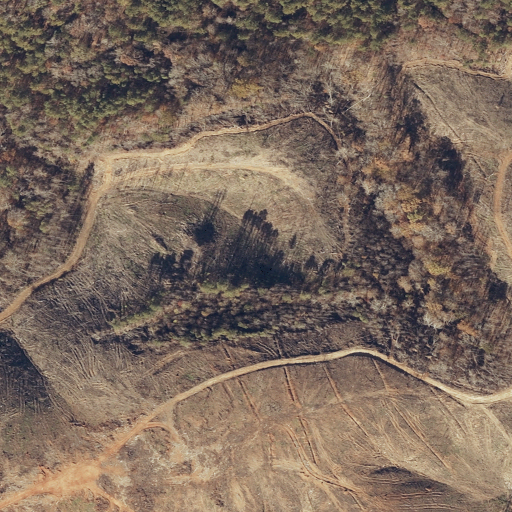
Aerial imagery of mountain in Alabama named Poe Bridge Mountain containing grassland, deciduous forest, evergreen forest, and mixed forest